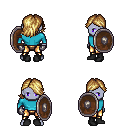
a pixel art fantasy rpg character, male body template, dark elf, purple skin, teal long-sleeve shirt, gold greaves, blonde swoop hairstyle, metal gloves, black shoes, shield, four views (front, back, left, right), 2x2 character sprite sheet, small pixel art, hard edges, no anti-aliasing